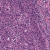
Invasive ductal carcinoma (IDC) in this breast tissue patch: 1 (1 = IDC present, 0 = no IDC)